Field crop: maize
Growth stage: 2
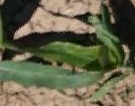
Species: maize